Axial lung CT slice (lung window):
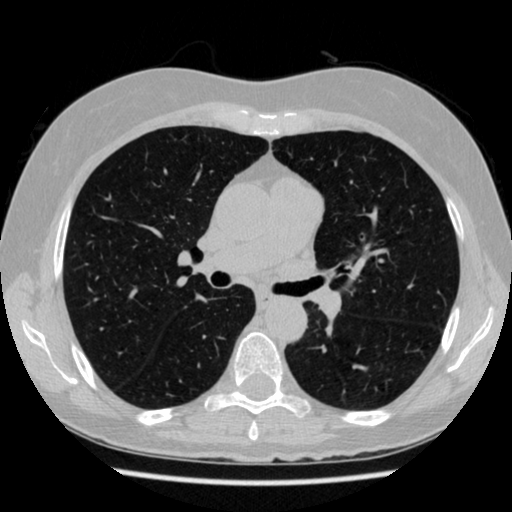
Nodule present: no